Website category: sports
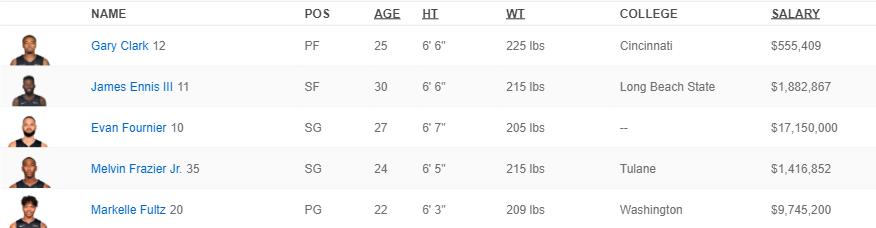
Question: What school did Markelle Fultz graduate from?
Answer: Washington

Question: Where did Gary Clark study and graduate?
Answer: Cincinnati

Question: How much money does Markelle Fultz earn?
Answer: $9,745,200

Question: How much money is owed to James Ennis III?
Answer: $1,882,867

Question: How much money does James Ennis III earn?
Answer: $1,882,867

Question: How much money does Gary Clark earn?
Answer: $555,409

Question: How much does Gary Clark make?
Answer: $555,409

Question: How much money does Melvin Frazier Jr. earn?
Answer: $1,416,852

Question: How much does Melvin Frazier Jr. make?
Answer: $1,416,852

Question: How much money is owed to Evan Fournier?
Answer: $17,150,000

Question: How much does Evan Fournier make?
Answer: $17,150,000

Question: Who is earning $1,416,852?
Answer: Melvin Frazier Jr.

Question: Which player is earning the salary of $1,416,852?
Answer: Melvin Frazier Jr.

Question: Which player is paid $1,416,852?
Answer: Melvin Frazier Jr.

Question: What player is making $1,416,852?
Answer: Melvin Frazier Jr.

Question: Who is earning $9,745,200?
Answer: Markelle Fultz

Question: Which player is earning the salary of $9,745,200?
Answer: Markelle Fultz

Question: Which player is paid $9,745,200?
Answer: Markelle Fultz

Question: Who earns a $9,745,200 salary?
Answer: Markelle Fultz

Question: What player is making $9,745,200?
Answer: Markelle Fultz

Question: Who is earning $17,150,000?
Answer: Evan Fournier

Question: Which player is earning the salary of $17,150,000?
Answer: Evan Fournier

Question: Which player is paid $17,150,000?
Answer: Evan Fournier

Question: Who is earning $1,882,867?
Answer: James Ennis III

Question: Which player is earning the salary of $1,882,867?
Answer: James Ennis III

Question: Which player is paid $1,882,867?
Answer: James Ennis III

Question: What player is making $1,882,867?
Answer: James Ennis III

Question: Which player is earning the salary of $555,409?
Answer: Gary Clark

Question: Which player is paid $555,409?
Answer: Gary Clark

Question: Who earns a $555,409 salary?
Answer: Gary Clark

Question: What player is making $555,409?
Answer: Gary Clark

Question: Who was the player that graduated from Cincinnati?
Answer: Gary Clark

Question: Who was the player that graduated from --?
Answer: Evan Fournier

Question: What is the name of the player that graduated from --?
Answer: Evan Fournier

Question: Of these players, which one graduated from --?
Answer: Evan Fournier

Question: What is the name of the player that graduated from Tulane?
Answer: Melvin Frazier Jr.

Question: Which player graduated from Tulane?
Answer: Melvin Frazier Jr.

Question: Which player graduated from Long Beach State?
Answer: James Ennis III

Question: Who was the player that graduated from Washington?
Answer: Markelle Fultz

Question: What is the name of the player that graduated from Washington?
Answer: Markelle Fultz

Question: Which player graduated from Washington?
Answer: Markelle Fultz

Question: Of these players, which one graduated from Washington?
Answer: Markelle Fultz